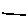
Label: line